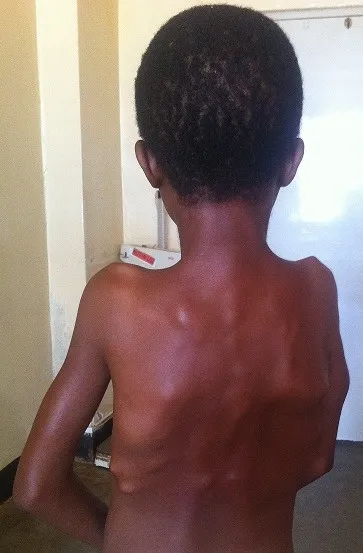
FOP lesions on the back.
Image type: medical_photograph (other_medical_photograph)